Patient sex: M
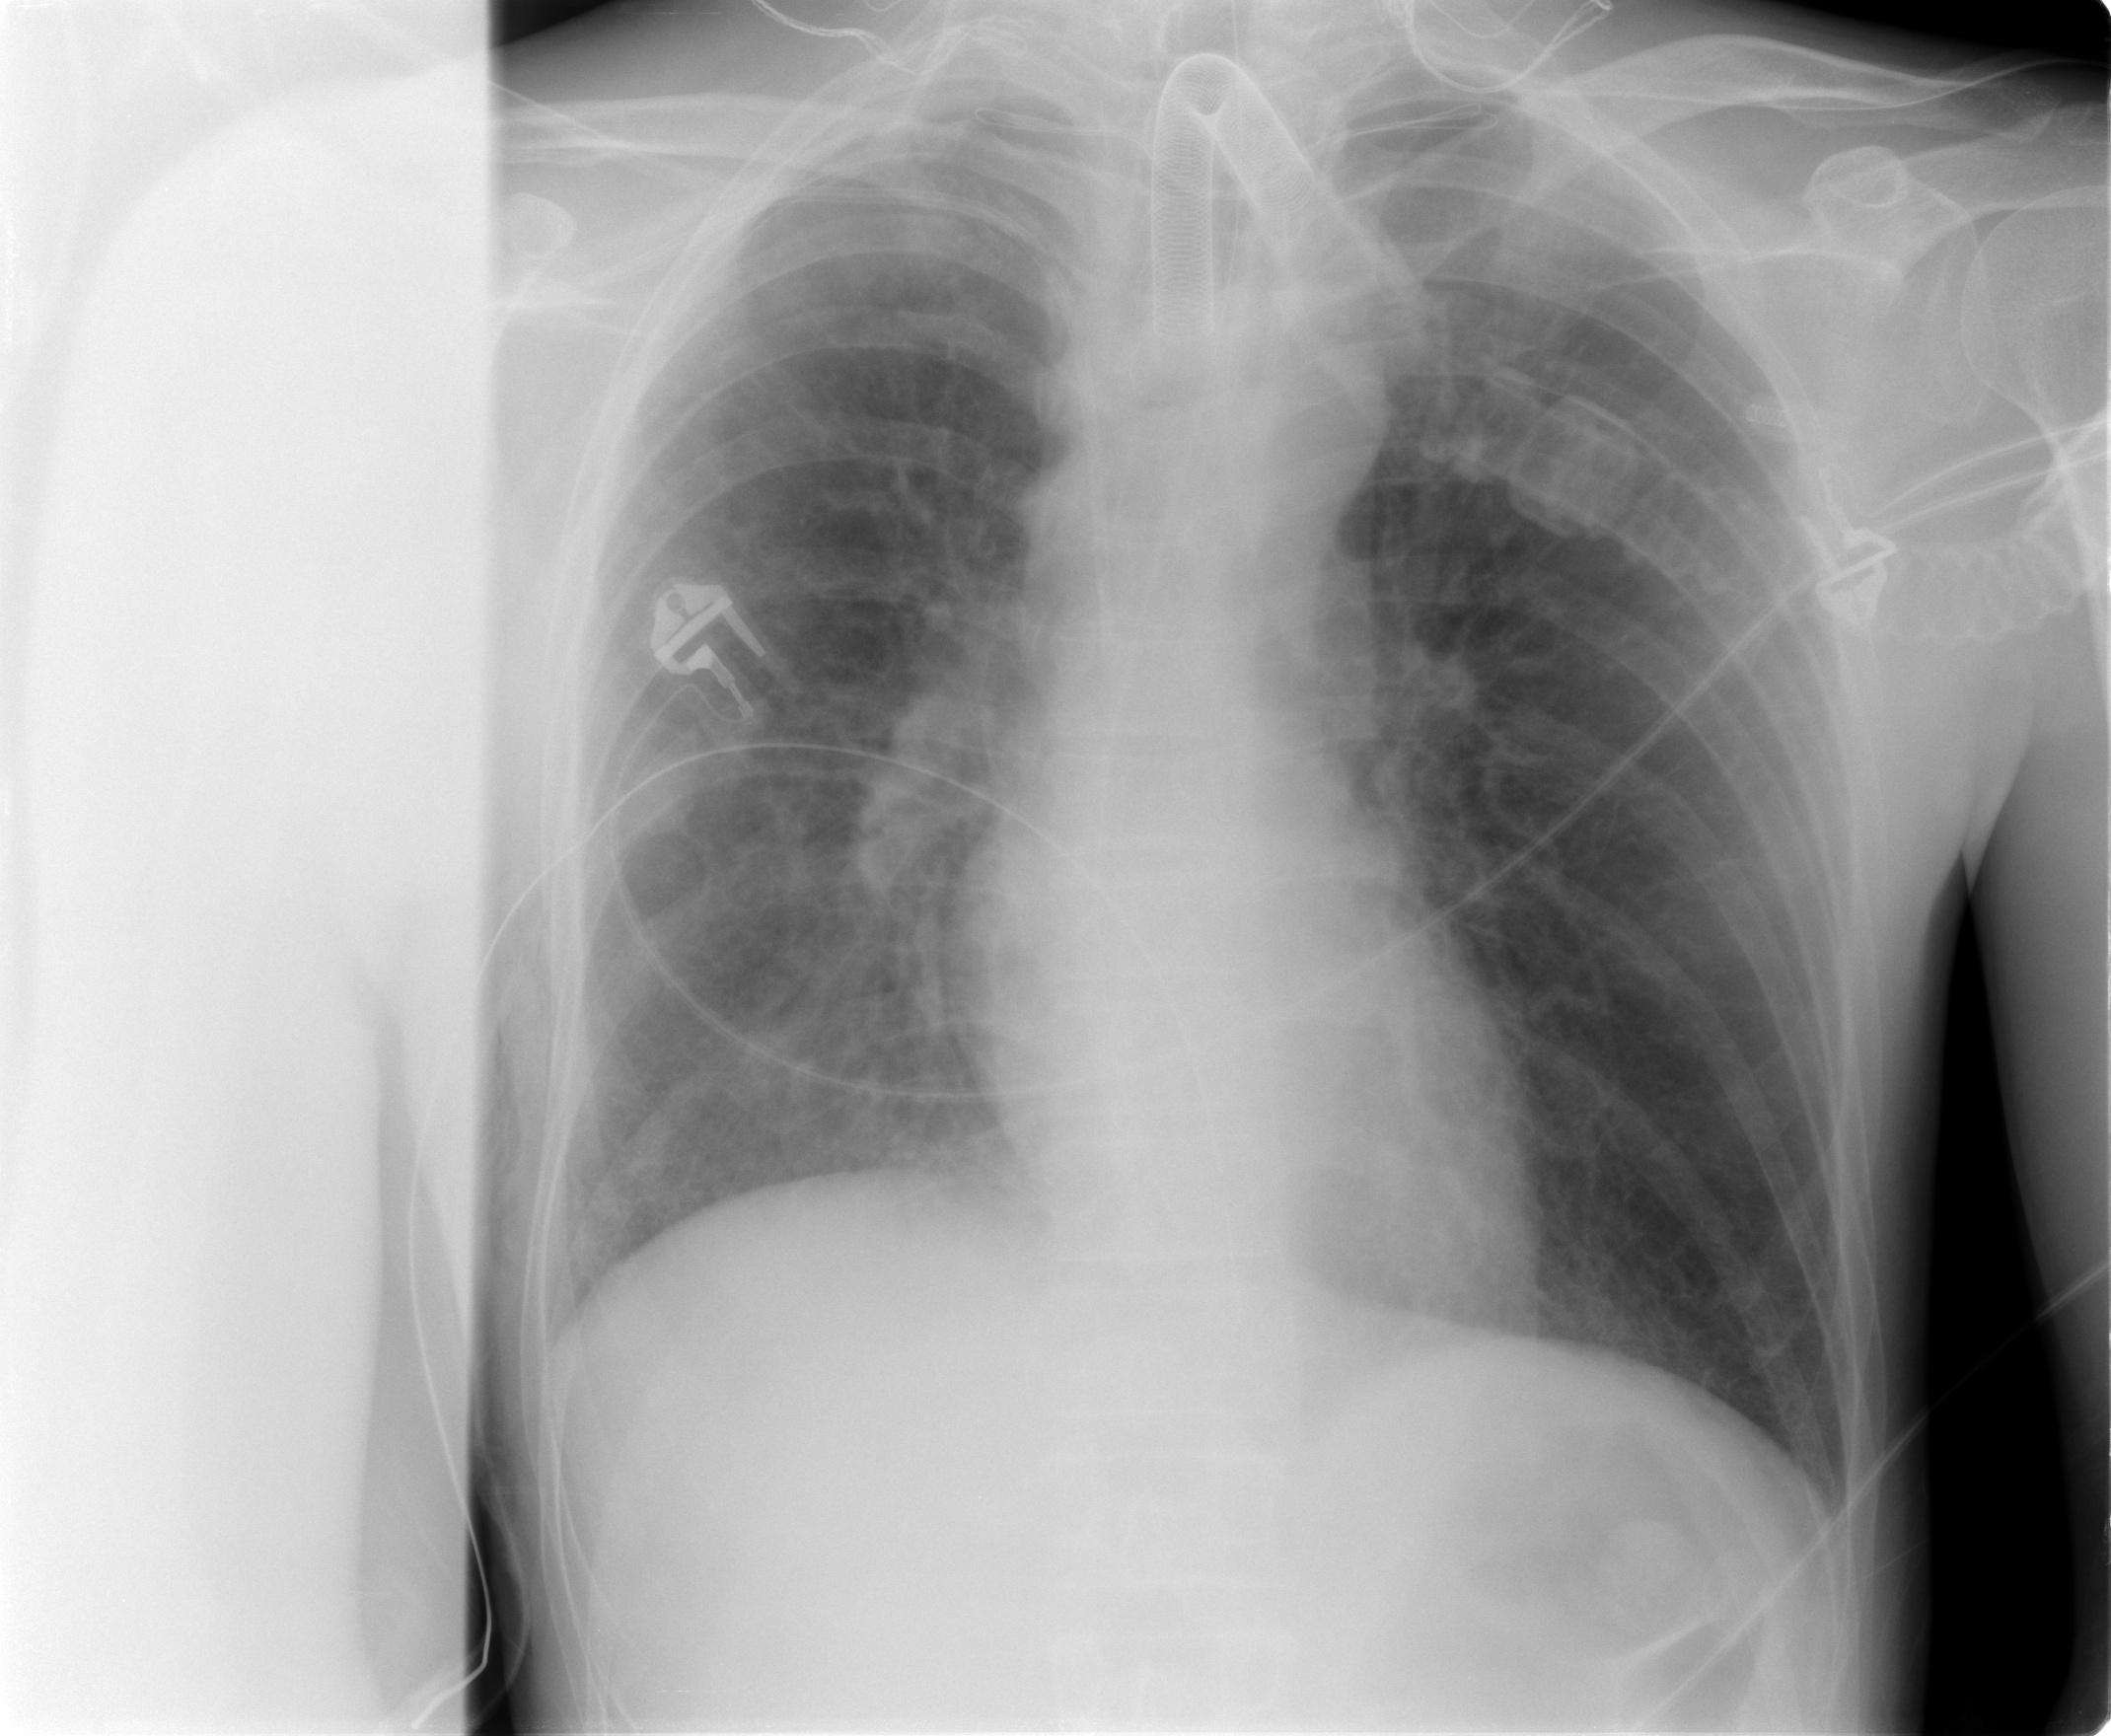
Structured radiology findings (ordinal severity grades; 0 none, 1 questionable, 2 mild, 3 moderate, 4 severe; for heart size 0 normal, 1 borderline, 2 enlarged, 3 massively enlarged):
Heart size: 0
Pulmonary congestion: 0
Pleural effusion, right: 0
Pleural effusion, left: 0
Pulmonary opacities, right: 0
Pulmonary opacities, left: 0
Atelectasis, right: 1
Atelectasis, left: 0